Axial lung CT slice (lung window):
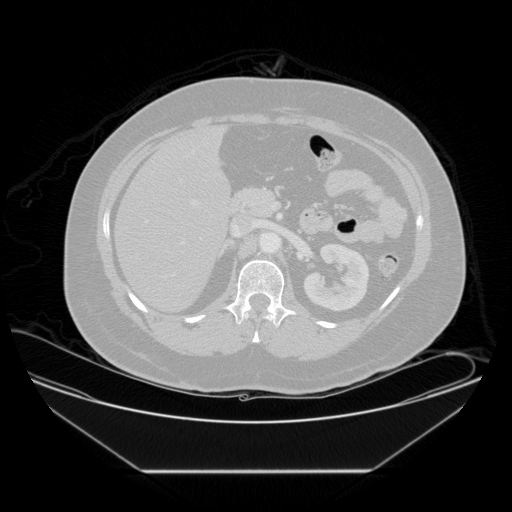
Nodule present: no